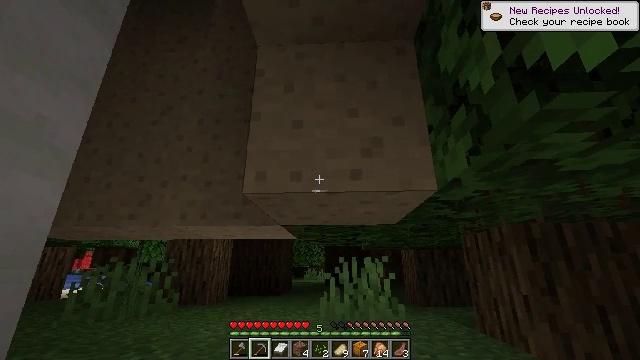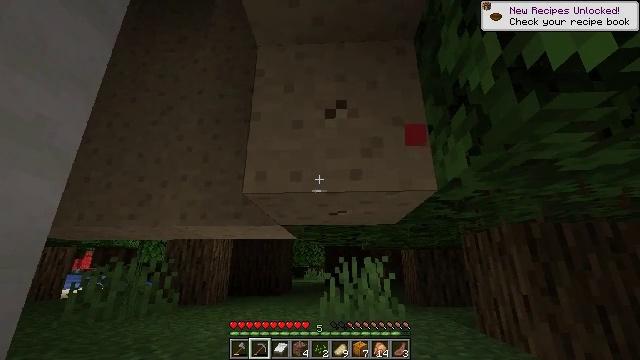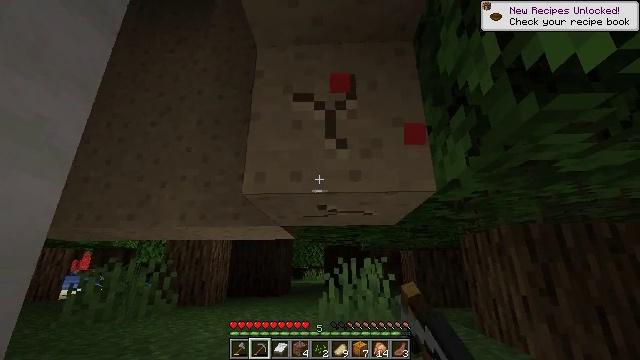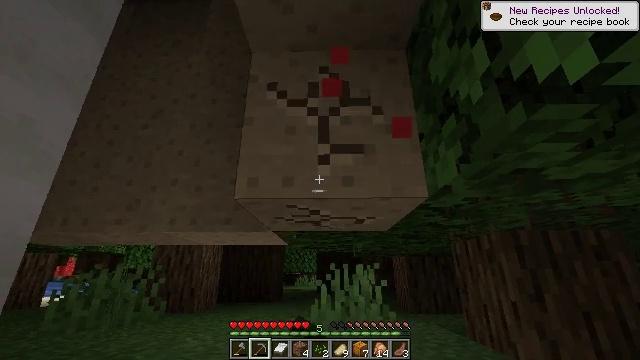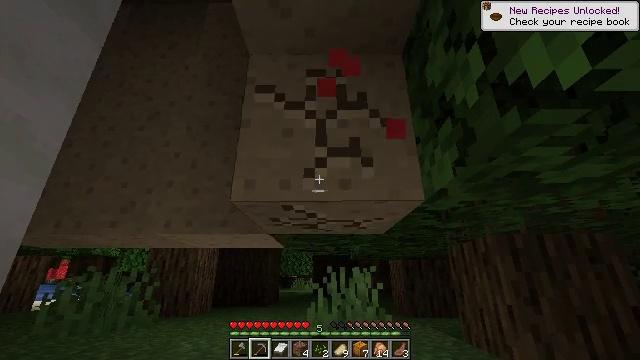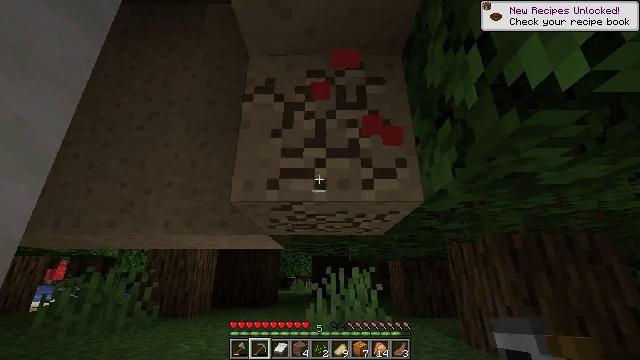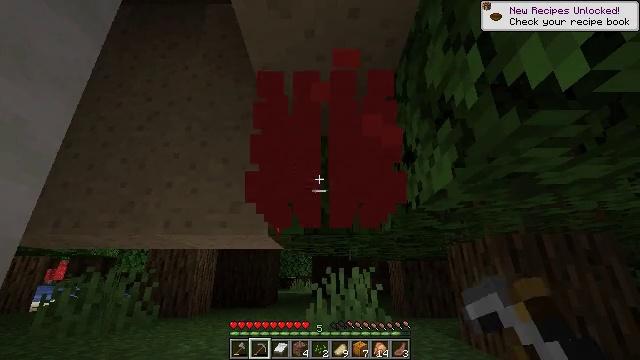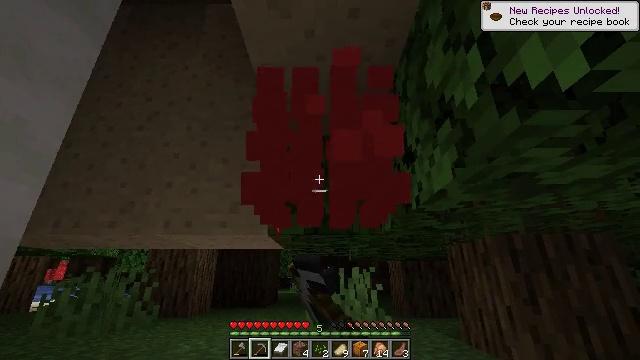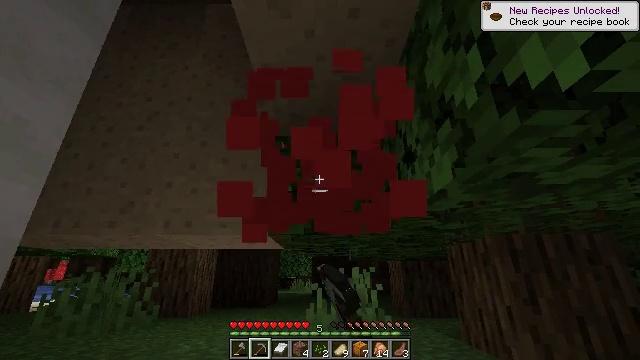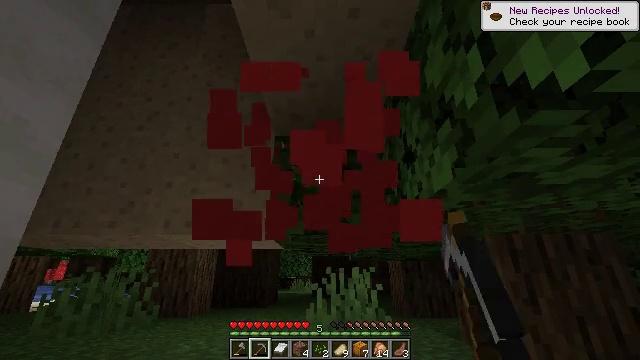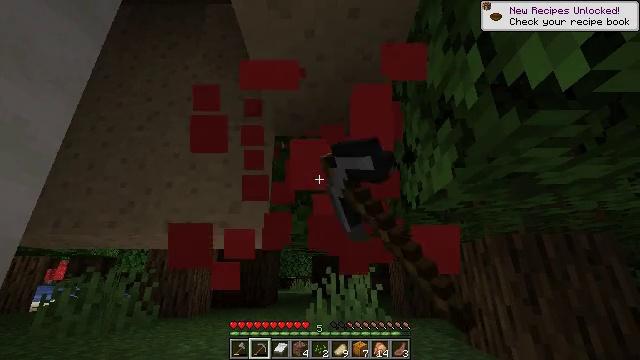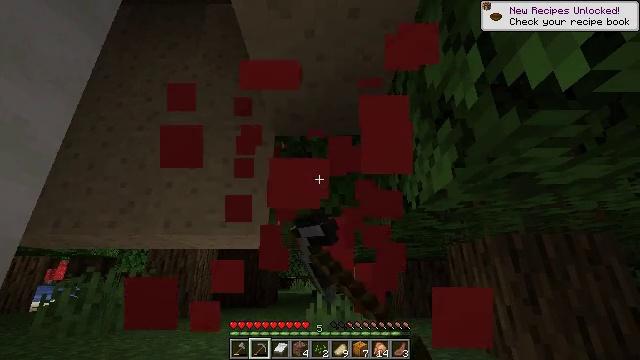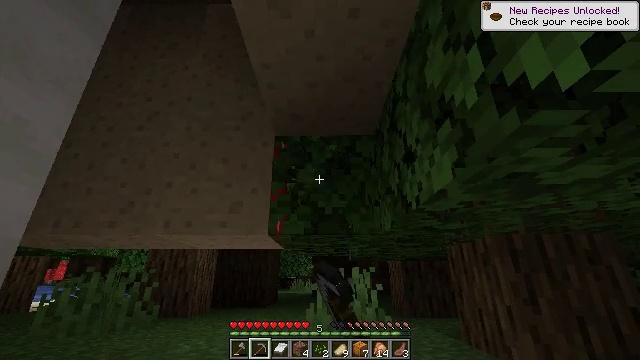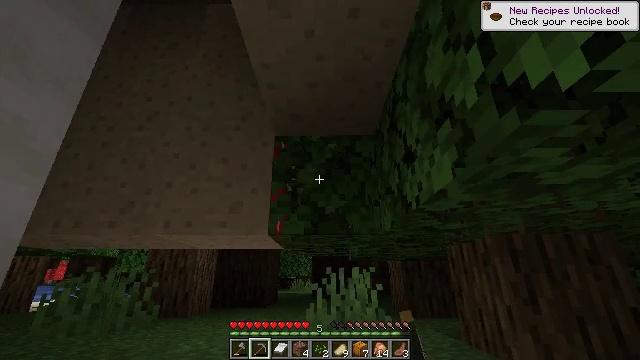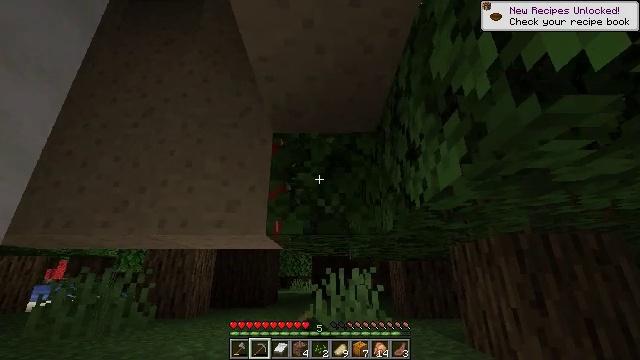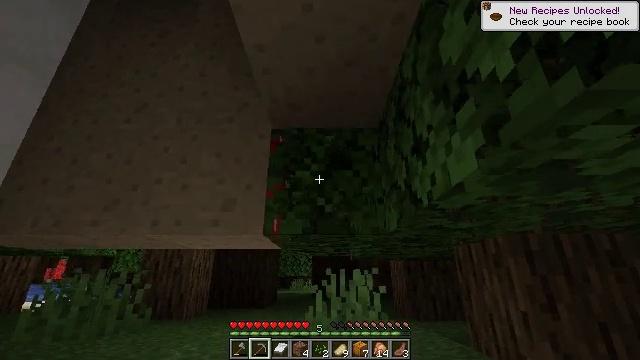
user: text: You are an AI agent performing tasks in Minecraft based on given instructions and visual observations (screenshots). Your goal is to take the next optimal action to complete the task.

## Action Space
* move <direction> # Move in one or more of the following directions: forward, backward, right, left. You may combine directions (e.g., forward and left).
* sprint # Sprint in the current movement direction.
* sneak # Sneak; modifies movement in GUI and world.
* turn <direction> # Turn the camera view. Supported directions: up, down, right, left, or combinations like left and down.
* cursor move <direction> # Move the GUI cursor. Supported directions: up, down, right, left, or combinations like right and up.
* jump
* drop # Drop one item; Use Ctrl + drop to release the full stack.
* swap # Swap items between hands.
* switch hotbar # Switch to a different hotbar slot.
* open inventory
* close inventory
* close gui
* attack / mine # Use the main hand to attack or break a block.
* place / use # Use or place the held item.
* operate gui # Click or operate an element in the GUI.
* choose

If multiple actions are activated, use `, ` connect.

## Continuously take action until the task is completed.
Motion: motion action
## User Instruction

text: Break the red mushroom block.
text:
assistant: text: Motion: attack / mine
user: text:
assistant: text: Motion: attack / mine
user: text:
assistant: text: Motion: turn right and up, attack / mine
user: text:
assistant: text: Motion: attack / mine
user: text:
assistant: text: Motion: attack / mine
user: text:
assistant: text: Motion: attack / mine
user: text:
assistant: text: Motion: attack / mine
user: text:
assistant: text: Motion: attack / mine
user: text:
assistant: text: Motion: attack / mine
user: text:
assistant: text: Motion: attack / mine
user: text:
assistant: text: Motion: attack / mine
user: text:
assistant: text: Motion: attack / mine
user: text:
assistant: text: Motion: attack / mine
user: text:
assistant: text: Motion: move forward, attack / mine
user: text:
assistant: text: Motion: move forward, attack / mine
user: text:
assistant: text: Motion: move forward, turn left
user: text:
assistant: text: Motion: move forward, turn left and down
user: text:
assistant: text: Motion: move forward, turn left and down
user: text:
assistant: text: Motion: move forward, turn left and down
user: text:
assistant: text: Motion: move forward, turn left and down
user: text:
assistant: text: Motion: move forward, turn left and down, jump
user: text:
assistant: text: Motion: move forward, turn left and down, jump
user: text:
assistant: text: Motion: move forward, turn left and down, jump
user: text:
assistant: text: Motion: move forward, jump
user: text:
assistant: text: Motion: move forward
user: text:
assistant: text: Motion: move forward, turn left and down
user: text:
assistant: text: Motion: move forward, turn left and down
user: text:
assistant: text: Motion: move forward and move left, turn left and down
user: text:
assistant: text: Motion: move forward and move left, turn left and down
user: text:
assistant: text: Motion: move forward and move left, turn left